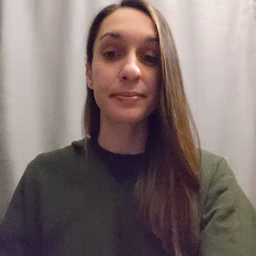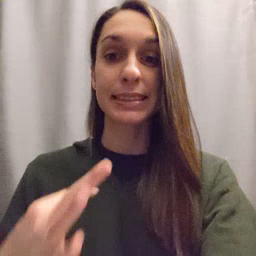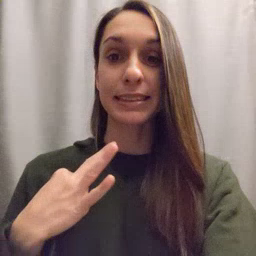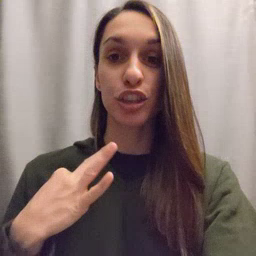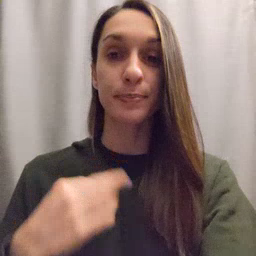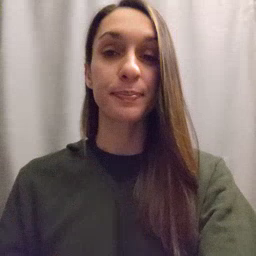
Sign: shirt